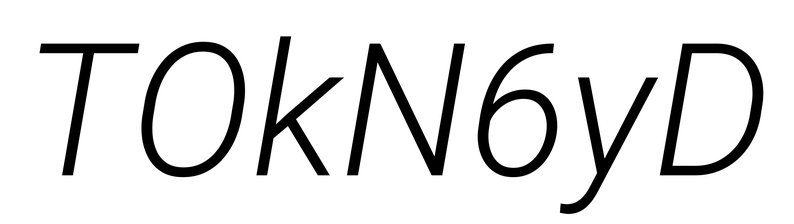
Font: Roboto-Italic_Light_Italic